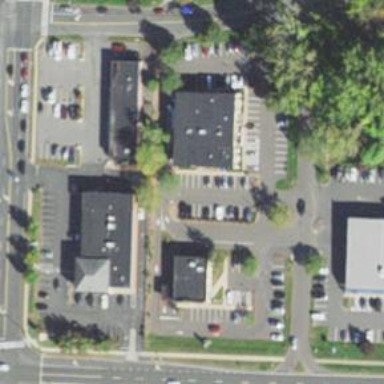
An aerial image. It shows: Pharmacy providing healthcare services.